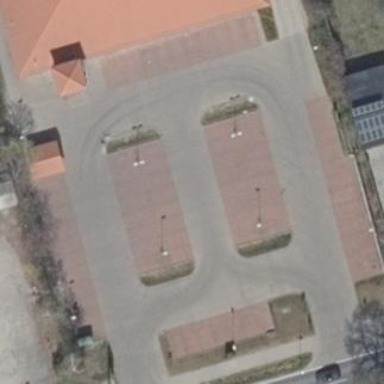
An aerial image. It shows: Parking area with surface.